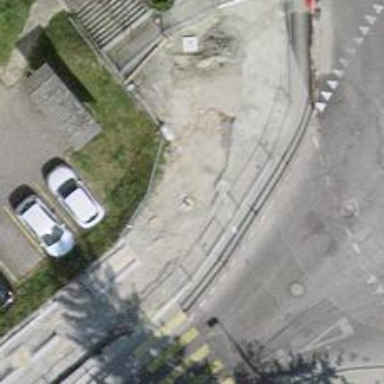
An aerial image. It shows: Asphalt sidewalk along the footway.